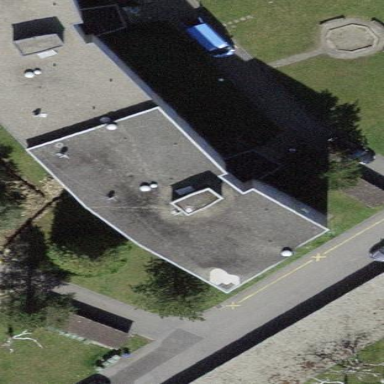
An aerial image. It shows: Apartment building with flat roof.